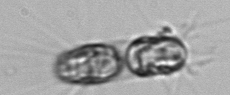
Label: Corethron_hystrix